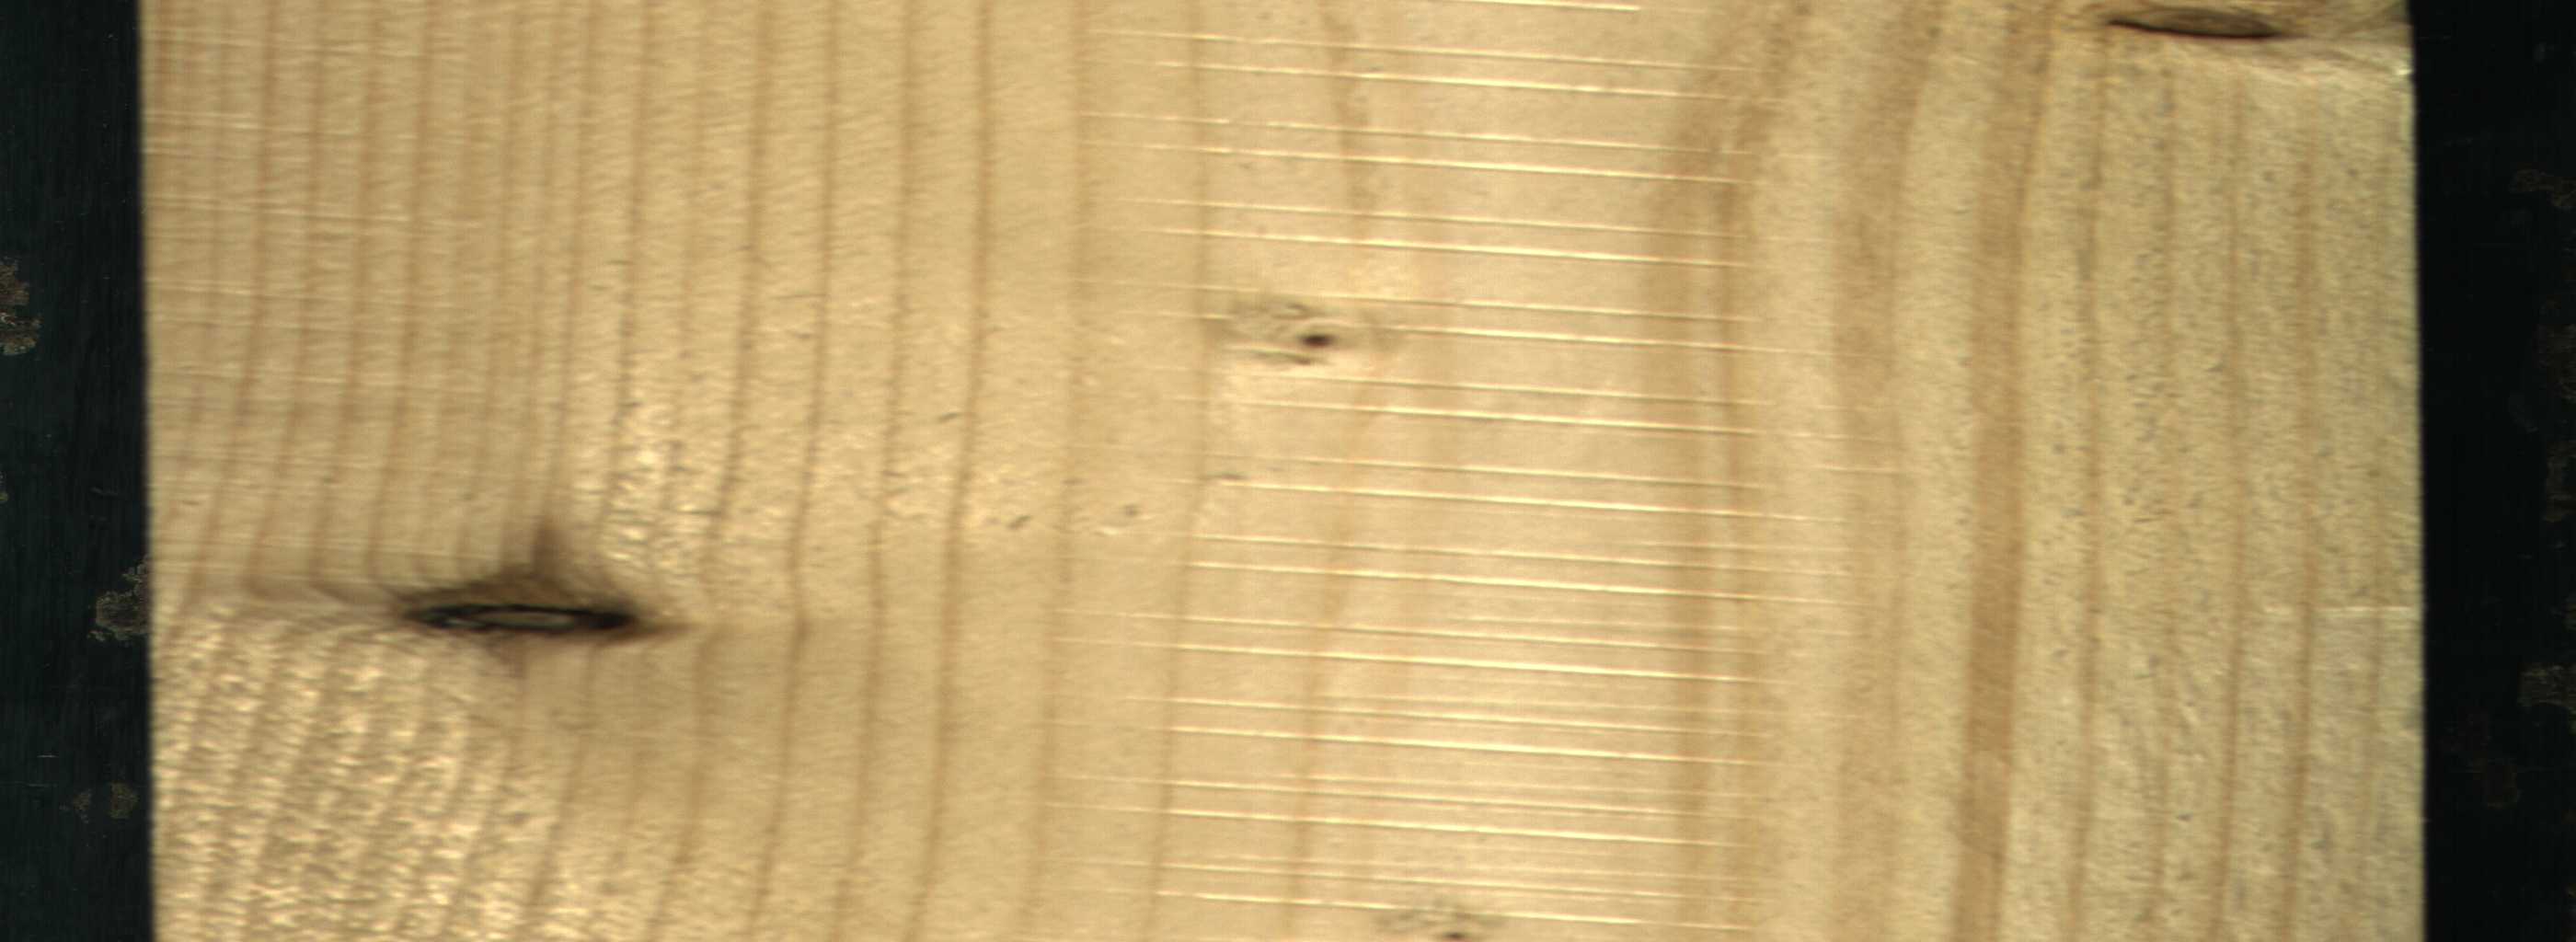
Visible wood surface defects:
Dead_Knot
Dead_Knot
Live_Knot
Live_Knot